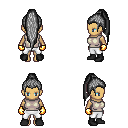
a pixel art fantasy rpg character, female body template, human, tanned skin, white sleeveless shirt, white pants, gray extra-long topknot hairstyle, gold gloves, black shoes, four views (front, back, left, right), 2x2 character sprite sheet, small pixel art, hard edges, no anti-aliasing